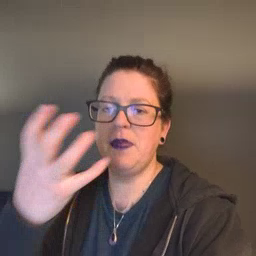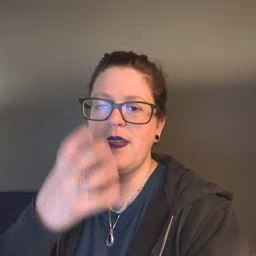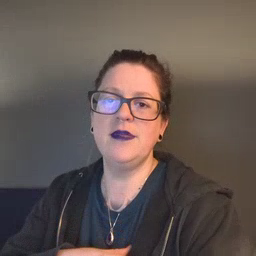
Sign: mad